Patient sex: F
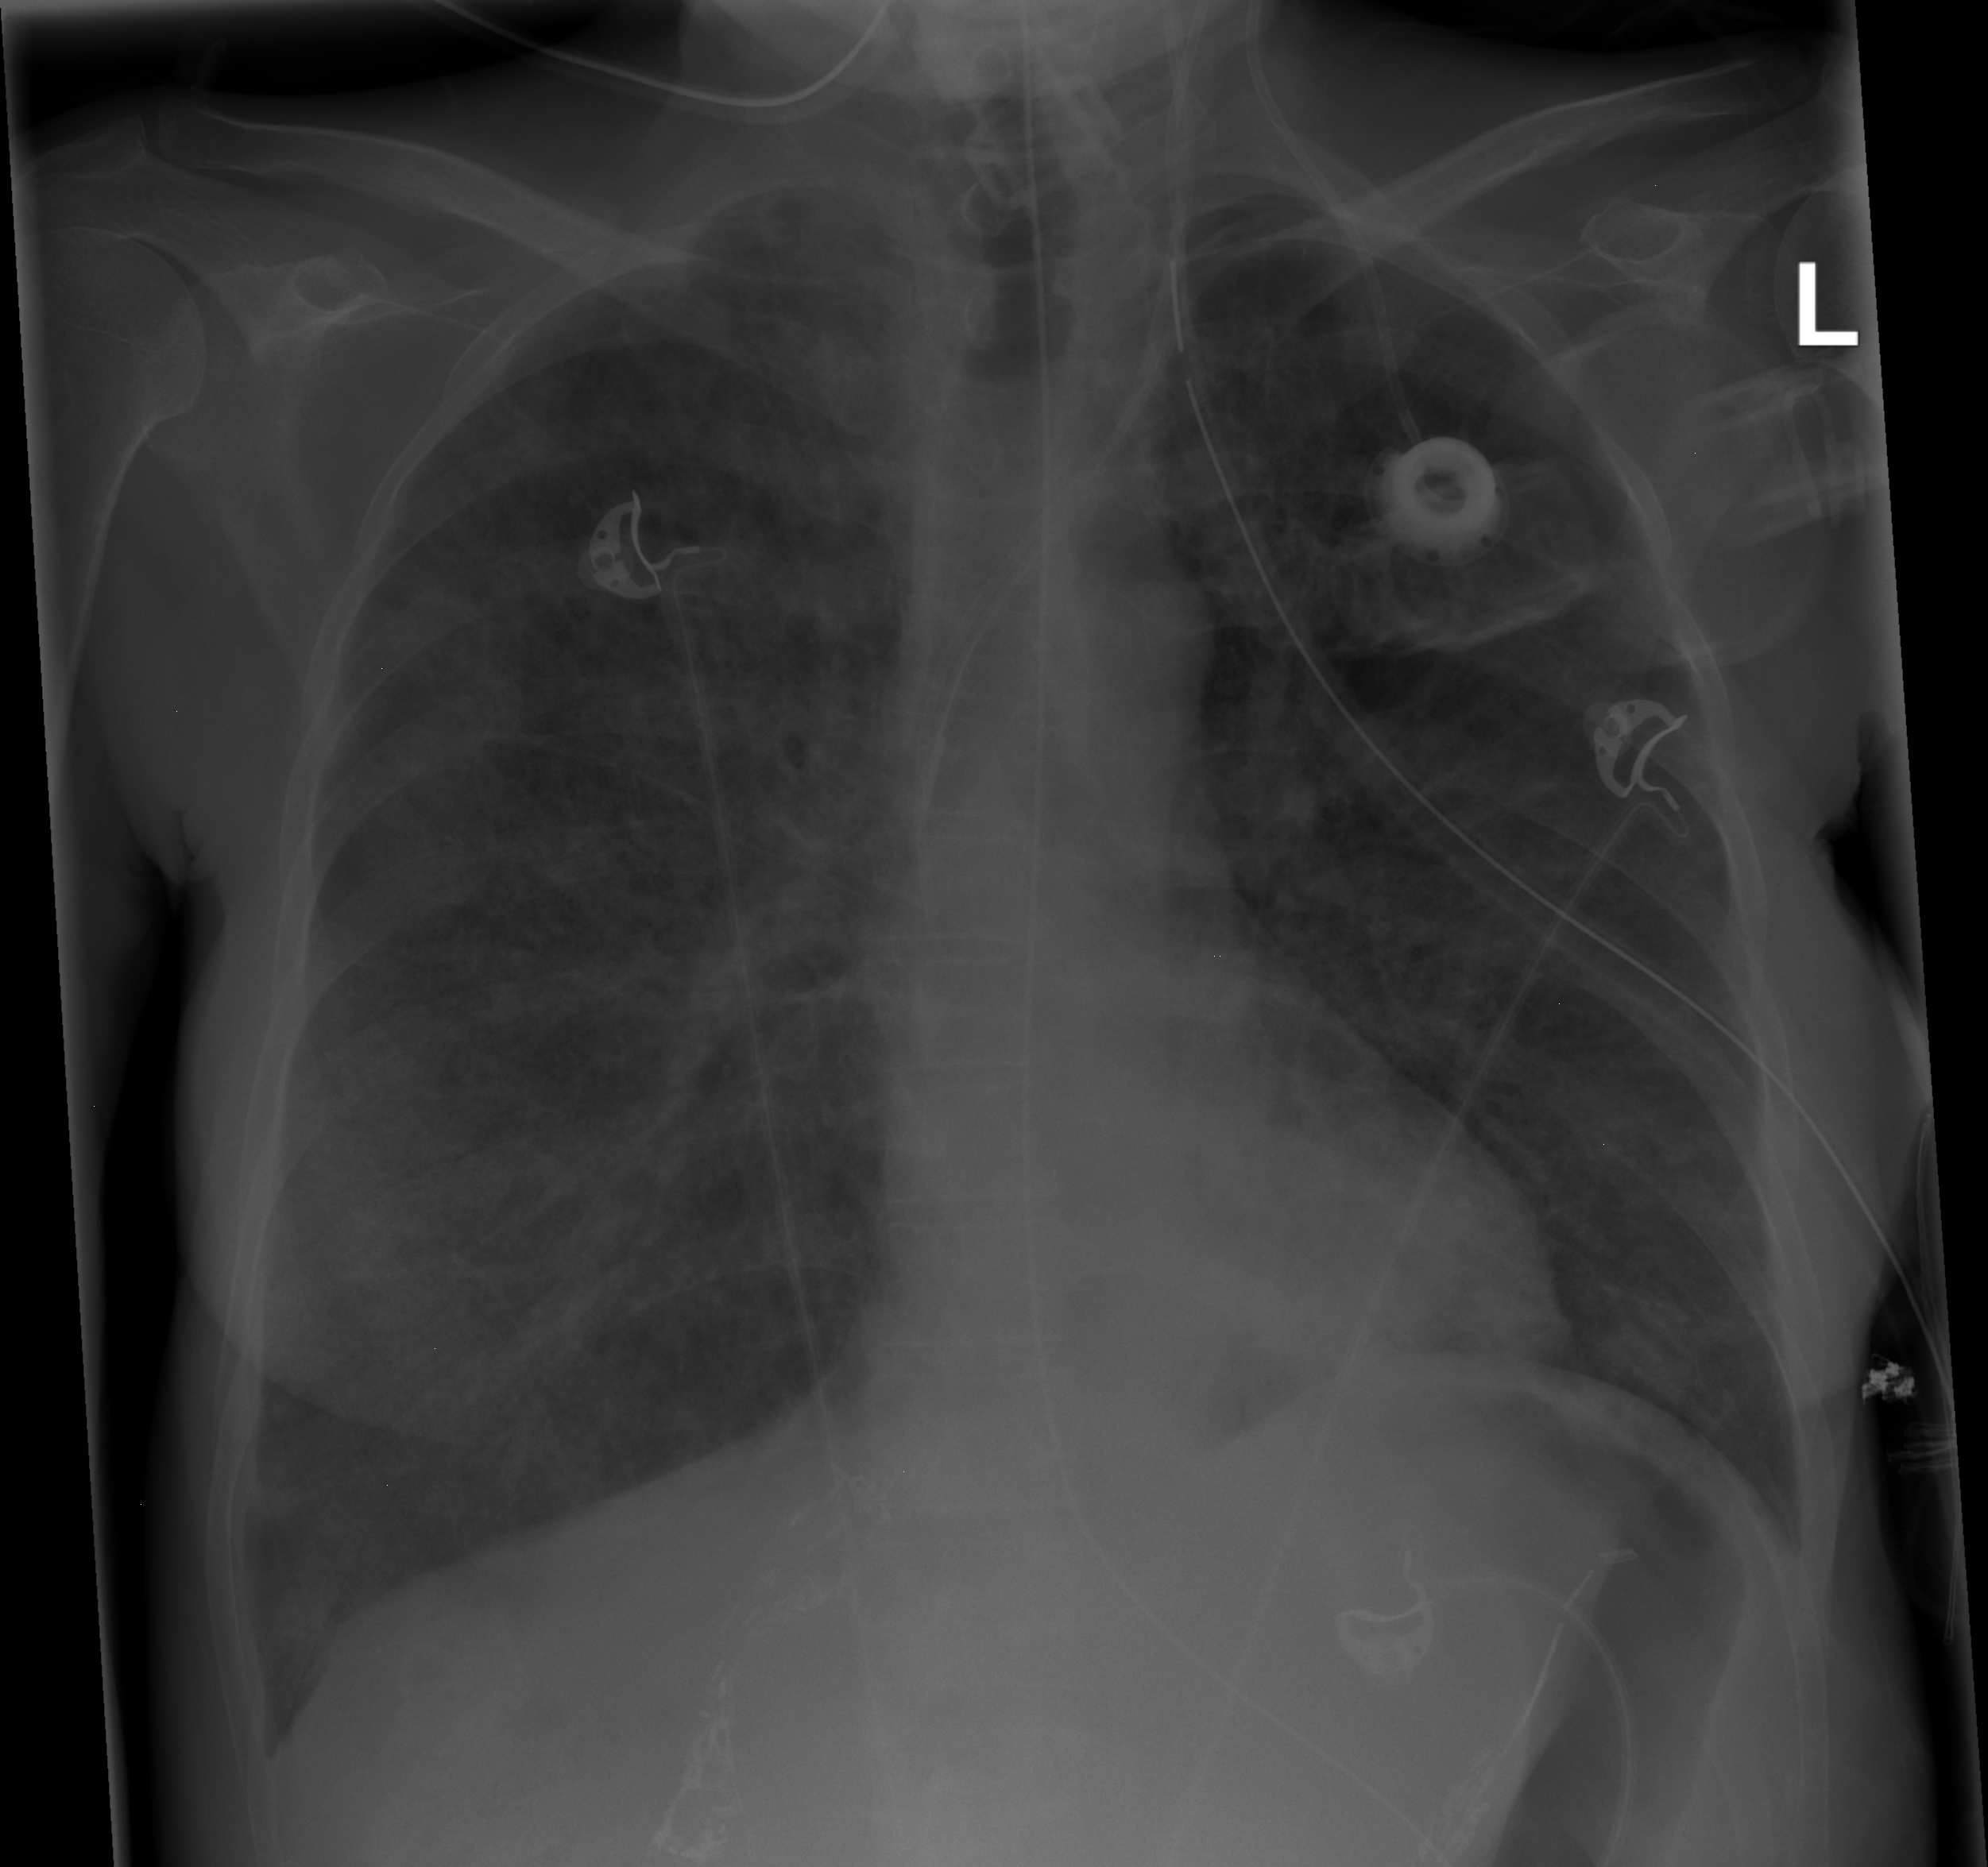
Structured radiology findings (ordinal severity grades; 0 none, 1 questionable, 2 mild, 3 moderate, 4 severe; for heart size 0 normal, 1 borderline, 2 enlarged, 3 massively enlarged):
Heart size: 0
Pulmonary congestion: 0
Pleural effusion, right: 0
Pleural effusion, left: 0
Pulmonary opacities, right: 3
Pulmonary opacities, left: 2
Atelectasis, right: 0
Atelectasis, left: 0